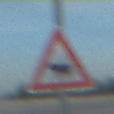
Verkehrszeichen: ViehtriebRechts
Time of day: SunriseSunset
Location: Outdoor (Beach)
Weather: PartlyCloudy
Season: NotSpecified
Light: Natural